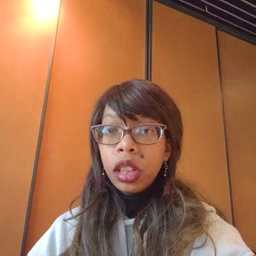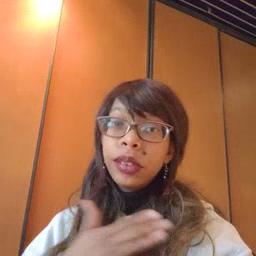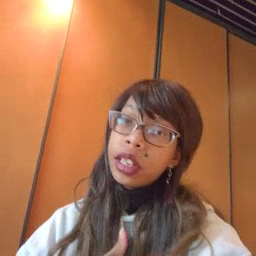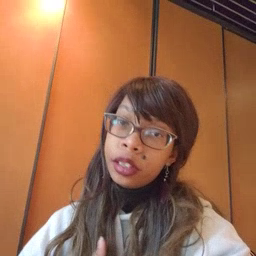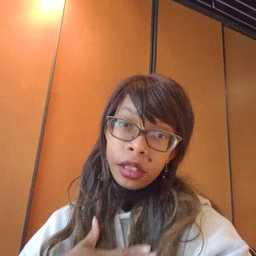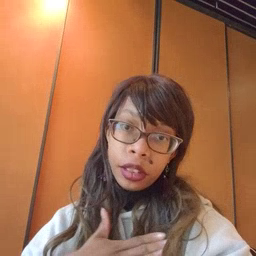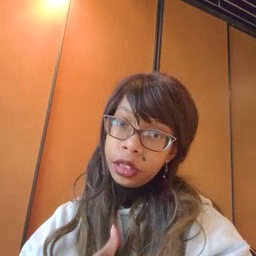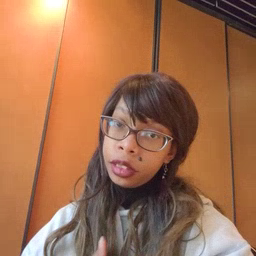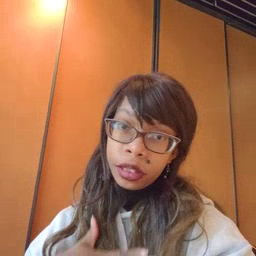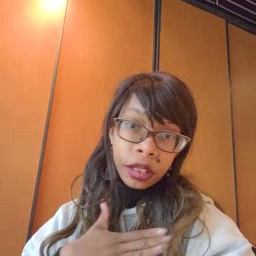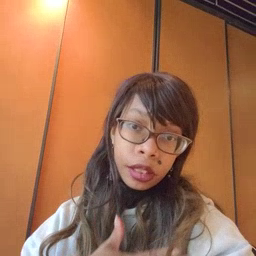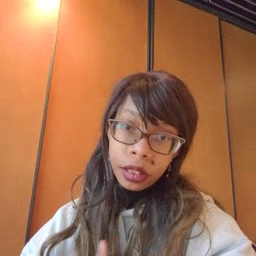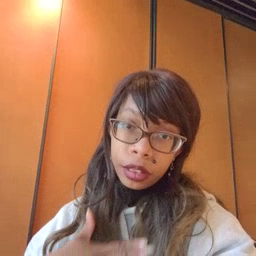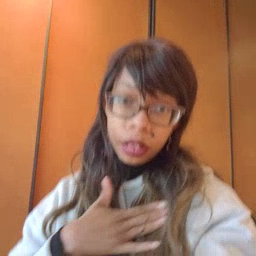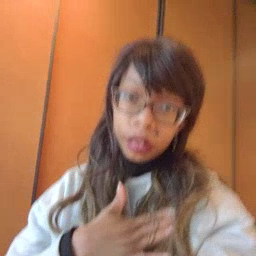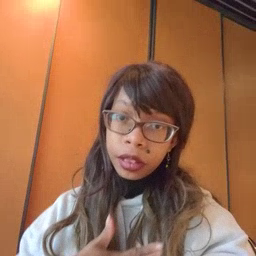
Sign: please